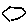
Label: hexagon